Question: I have the following issue, which makes a custom notification with a light gray background. I found a solution <URL> which requires to changed the targetSdkVersion to 14. This solution works fine, but It disables the menu button.
Does anyone as a better solution? is there a way to reenable the menu?

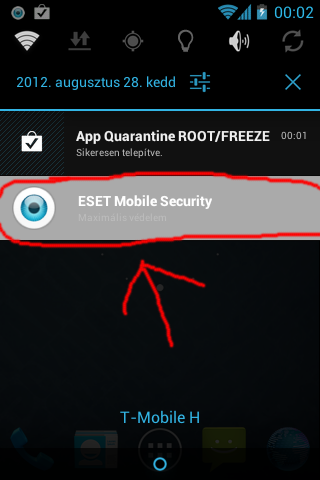
Answer: The quick fix for this problem hard code black color for API 14+
'''
if ( Build.VERSION.SDK_INT >= 14 )
contentView.setInt(R.id.custom_notification, "setBackgroundColor", 0xff151515);
'''
way to solve this problem is to use the native Notification builder with a big icon when the device is running sdk 14+.